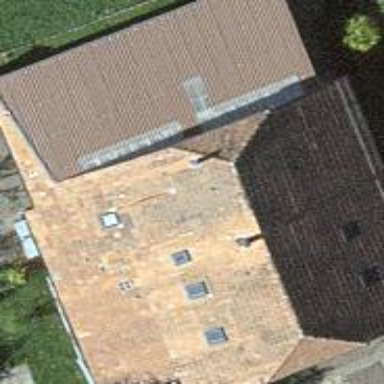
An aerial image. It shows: Simple house.